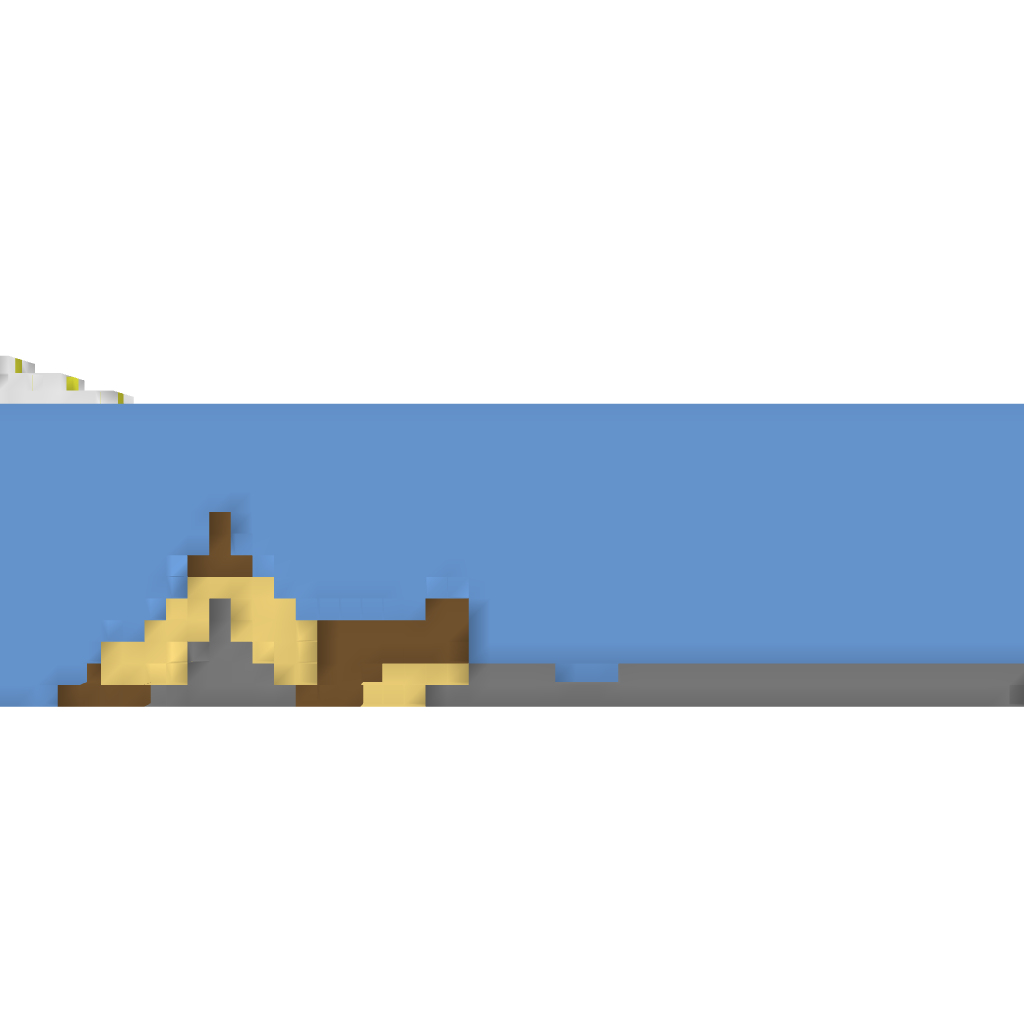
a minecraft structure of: Underwater Home bad low quality